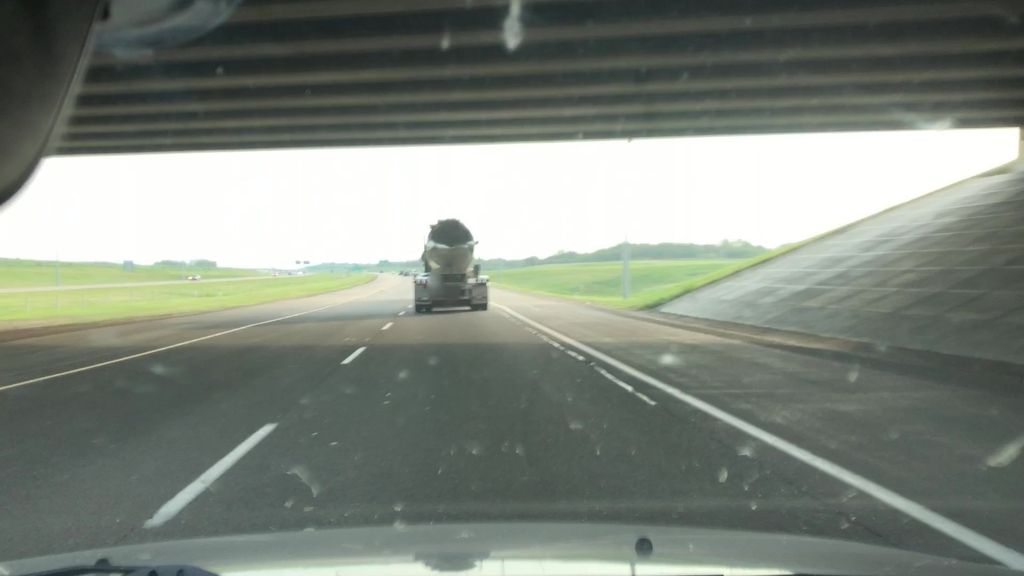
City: edmonton